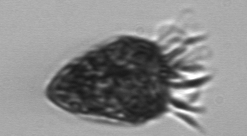
Label: Strombidium_morphotype2